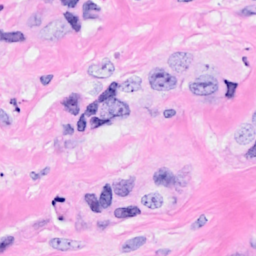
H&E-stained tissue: Breast